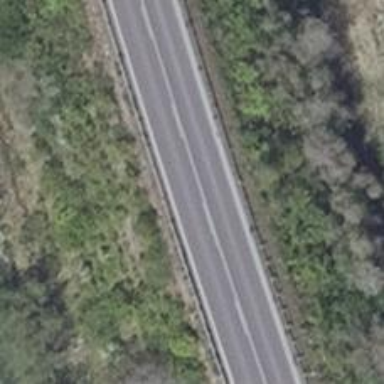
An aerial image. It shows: Asphalt primary highway with embankments. It is designated as motorroad.